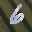
Label: 6